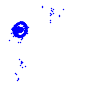
Particle: electron